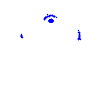
Particle: pion